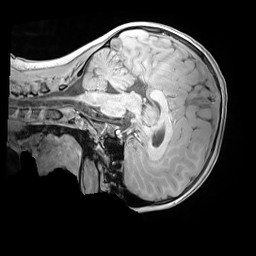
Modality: MP2RAGE
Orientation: sagittal
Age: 9
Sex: male
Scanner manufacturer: siemens
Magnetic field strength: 3 T
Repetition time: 4 s
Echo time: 0.00303 s